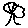
Label: tree